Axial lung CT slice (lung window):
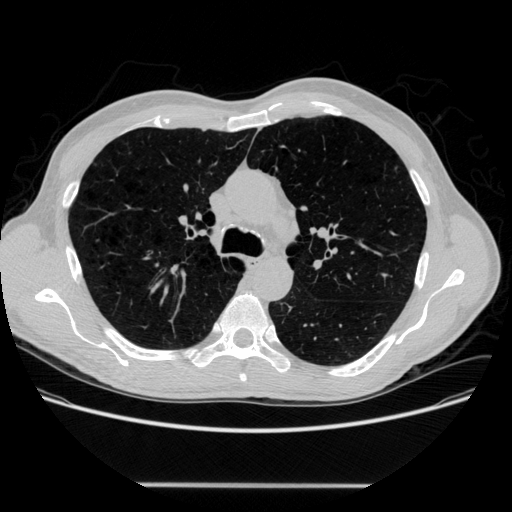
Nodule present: no